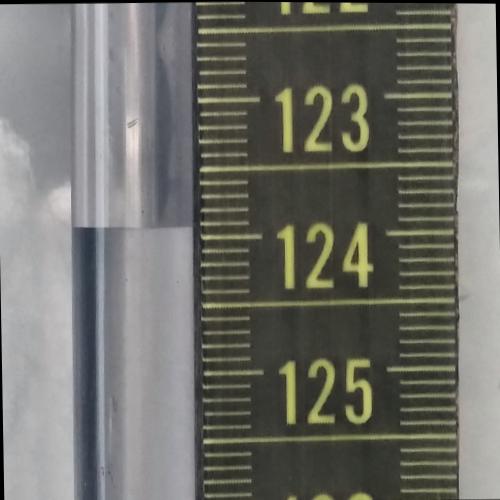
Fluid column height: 123.9 cm